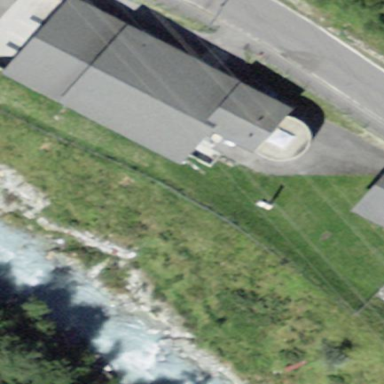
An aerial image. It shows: Building that is wastewater plant.